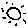
Label: sun